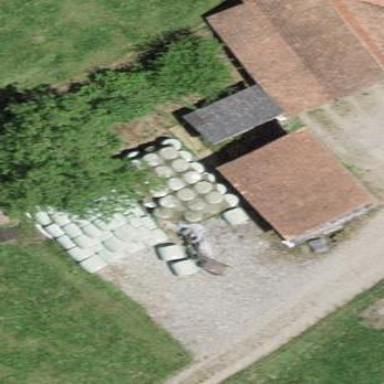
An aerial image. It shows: Rural barn.